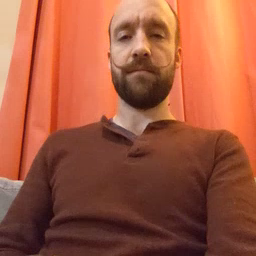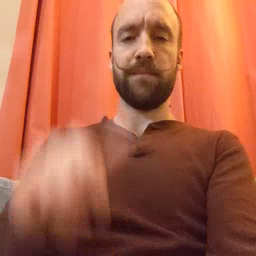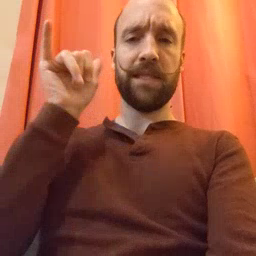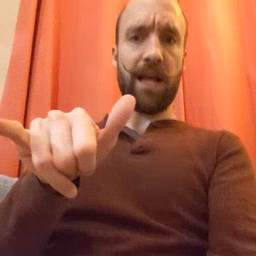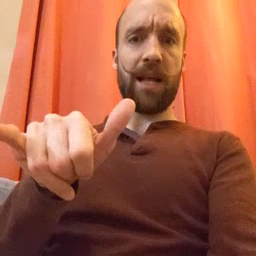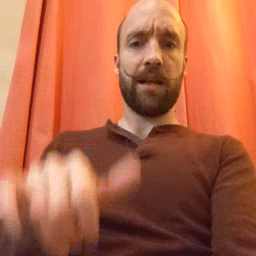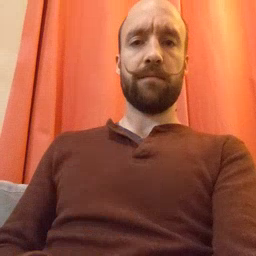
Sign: stay